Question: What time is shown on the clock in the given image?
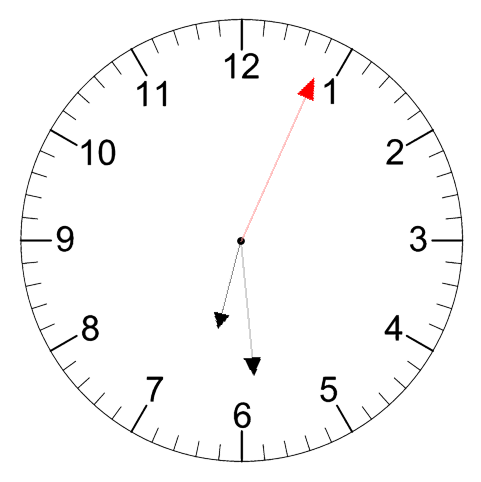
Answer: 06:29:04